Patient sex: M
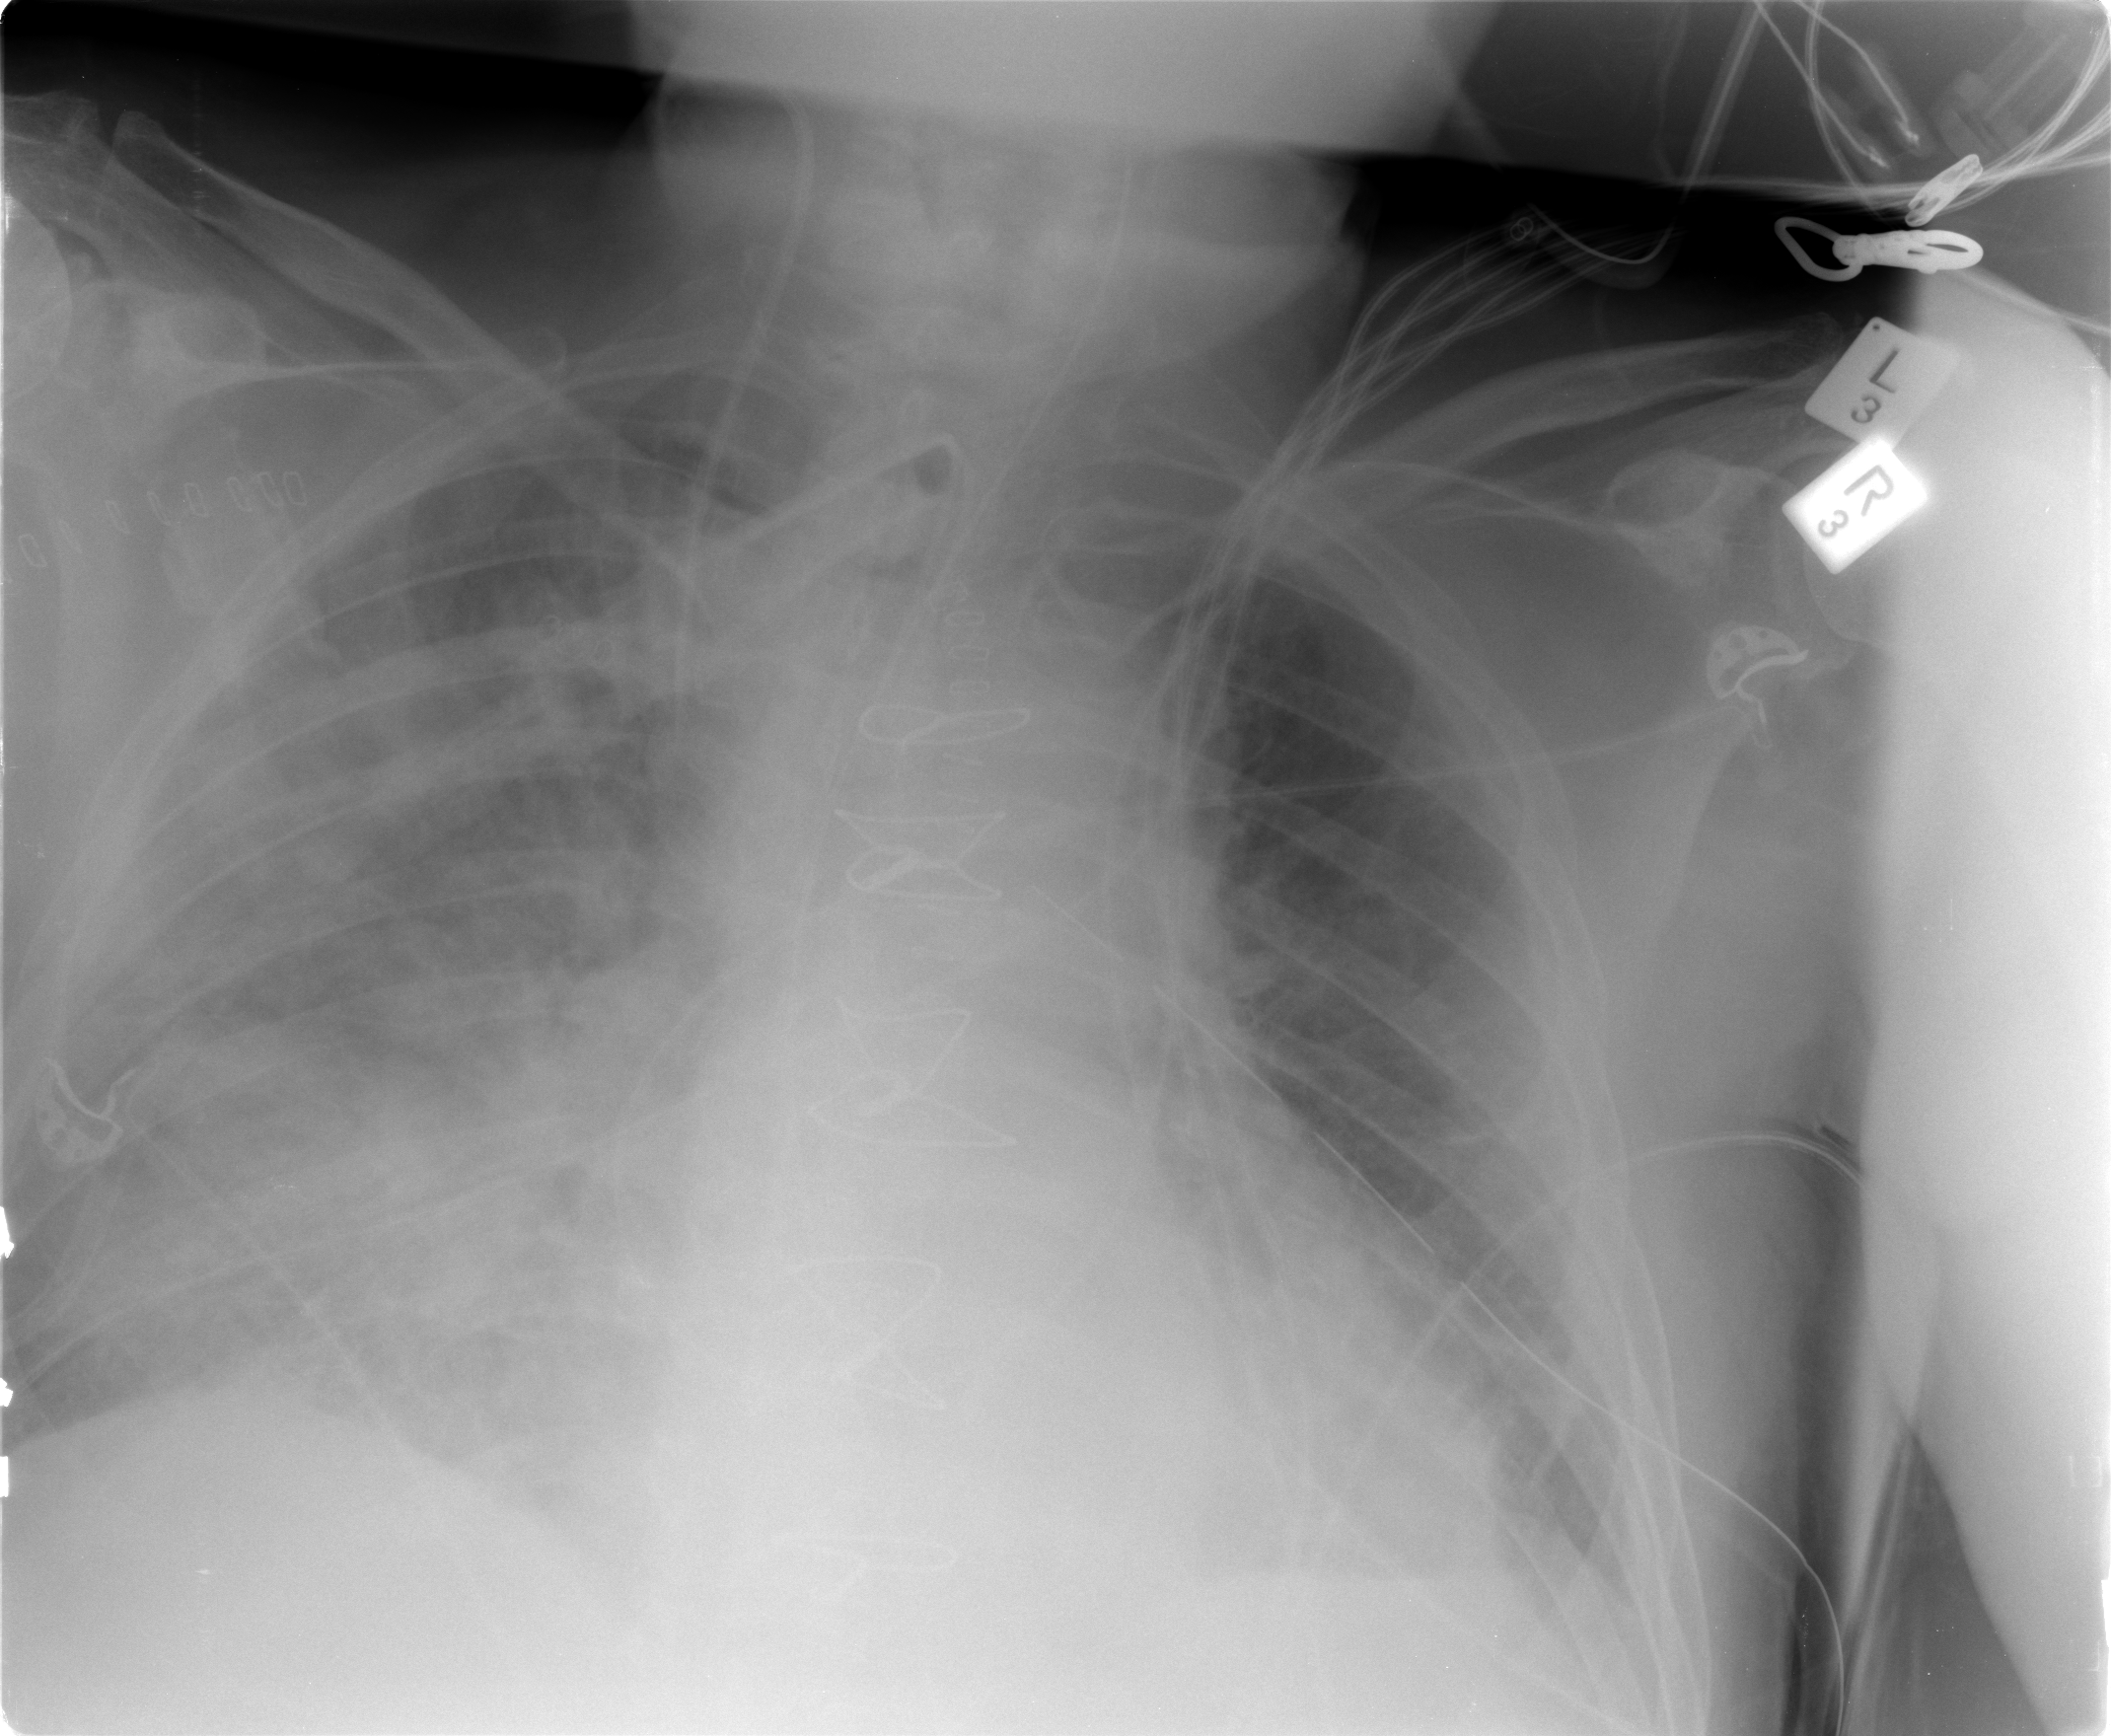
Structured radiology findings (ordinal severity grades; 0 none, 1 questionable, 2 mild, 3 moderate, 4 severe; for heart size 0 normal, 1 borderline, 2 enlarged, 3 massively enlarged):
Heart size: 1
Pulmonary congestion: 3
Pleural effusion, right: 2
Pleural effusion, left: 1
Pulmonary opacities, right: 3
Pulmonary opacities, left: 0
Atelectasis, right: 2
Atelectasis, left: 2